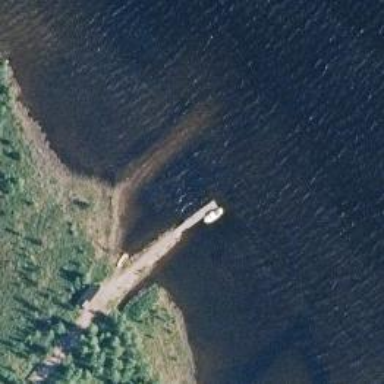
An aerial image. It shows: Pier with mooring facilities.